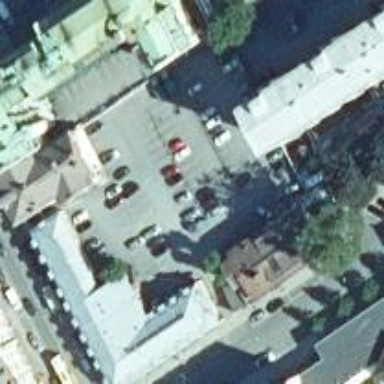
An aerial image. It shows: Retail building with mansard metal roof of khaki color.